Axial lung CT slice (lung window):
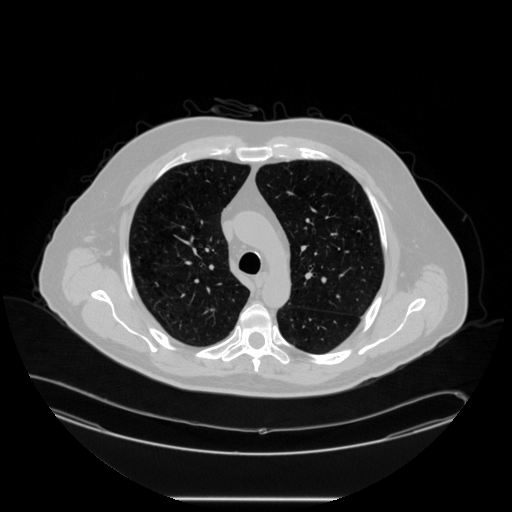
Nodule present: no